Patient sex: M
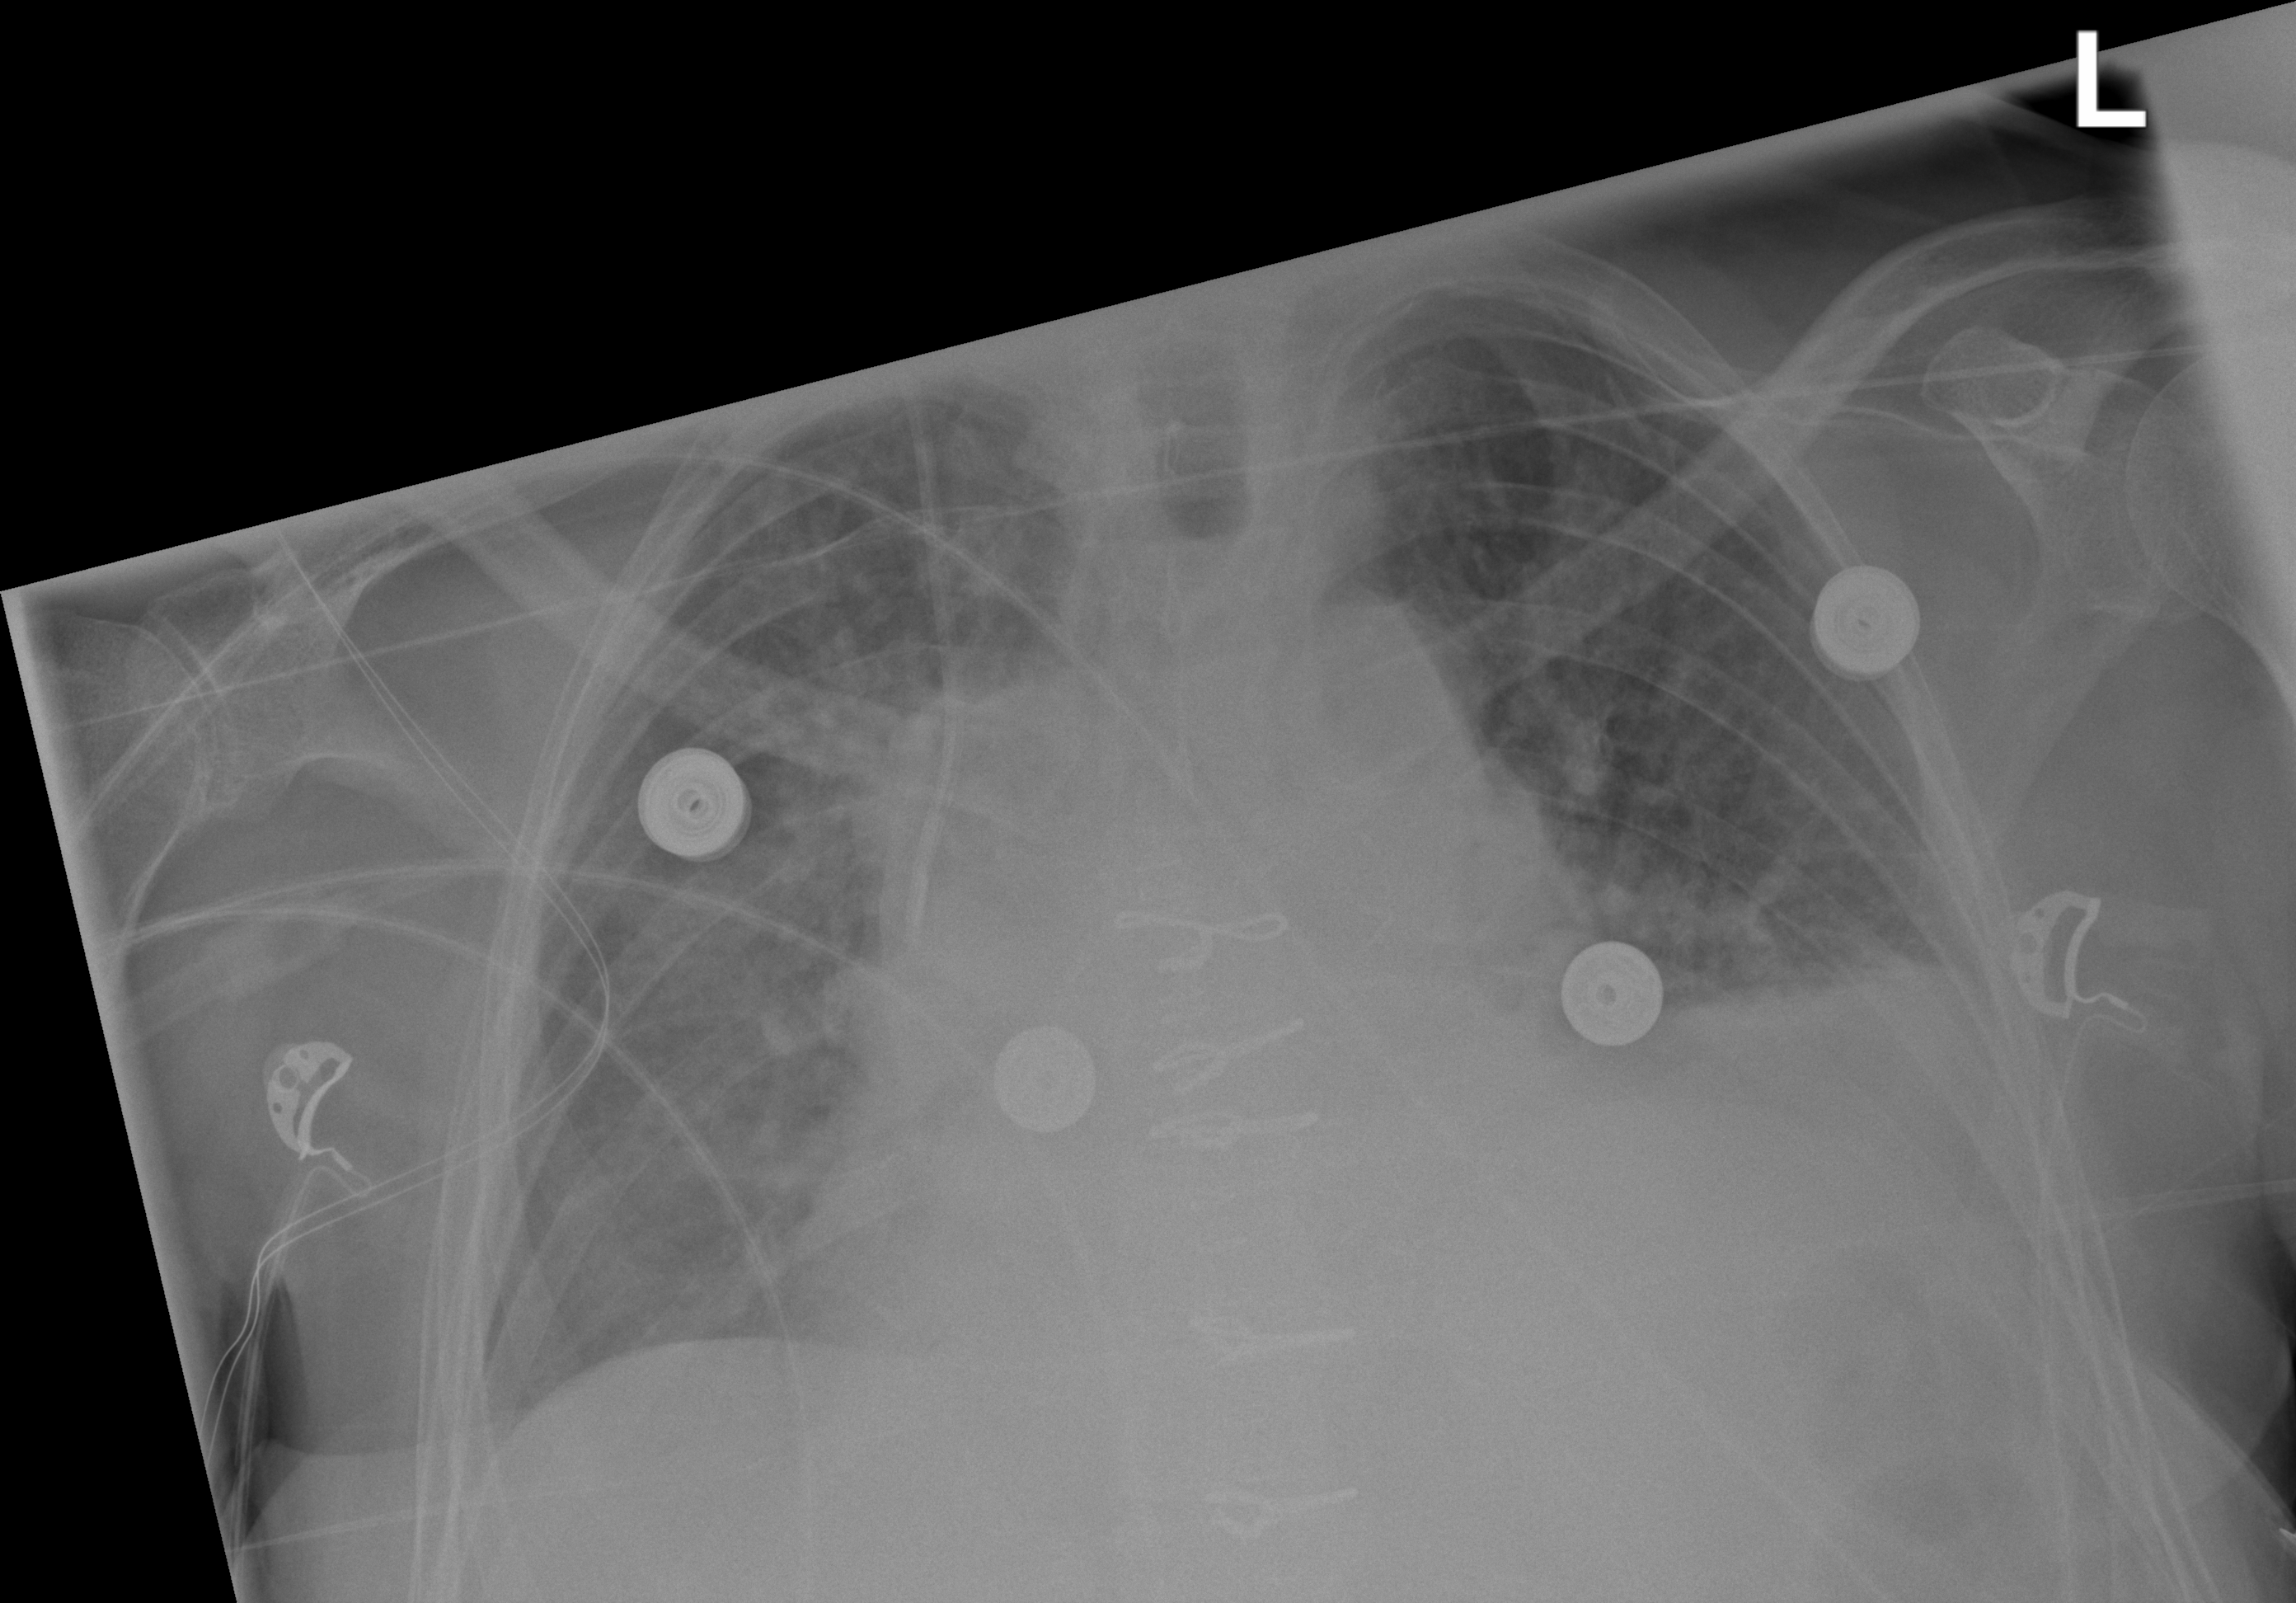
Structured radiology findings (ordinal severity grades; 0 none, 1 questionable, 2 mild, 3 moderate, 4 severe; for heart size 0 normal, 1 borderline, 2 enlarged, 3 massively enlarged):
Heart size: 2
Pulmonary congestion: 2
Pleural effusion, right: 1
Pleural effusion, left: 2
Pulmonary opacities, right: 0
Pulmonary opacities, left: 0
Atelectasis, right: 2
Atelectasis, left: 2